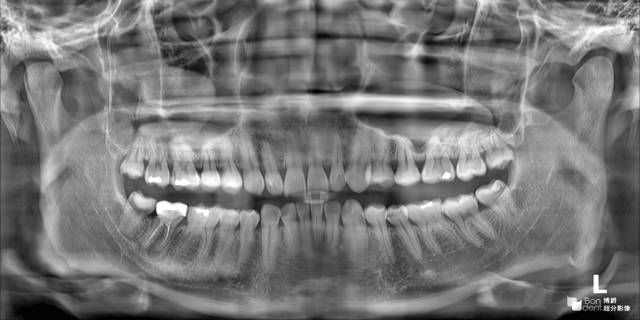
adult